Question: Hello I am making an android application where I need to place a transparent view over a 'LinearLayout'. See in the screenshot View where "04" is written is transparent but not completely. Any idea to make this view transparent with some color.

I made the 'LinearLayout' with rounded and set the color also.
'''
<LinearLayout
android:id="@+id/thirdLinearLayout"
android:layout_width="wrap_content"
android:layout_height="wrap_content"
android:layout_below="@id/secondRelativeLayout"
android:background="@drawable/clock_check_in_rounded_drawable"
android:orientation="horizontal" >
</LinearLayout>
'''
clock_check_in_rounded_drawable.xml
'''
<?xml version="1.0" encoding="utf-8"?>
<shape xmlns:android="http://schemas.android.com/apk/res/android" >
<solid android:color="@color/cyan_text_color" />
<corners android:radius="10dp" />
</shape>
'''
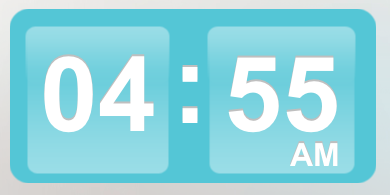
Answer: In XML set Background attribute to any colour White(#FFFFFF) shade or Black(#000000) shade.if you want transparancy just put 80 before the actual hash code.
'''
#80000000
'''
If you add any number from 01 to 99 before the actual hash code, it will give you the transparency. Eg: Black with more transparency - #<PHONE> Black with less transparency - #99000000